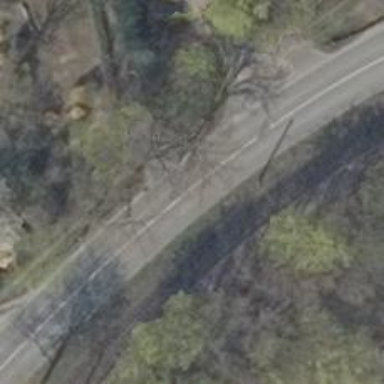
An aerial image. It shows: Secondary road with asphalt surface.